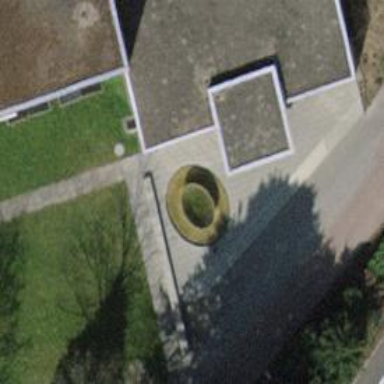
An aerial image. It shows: Beautiful fountain.